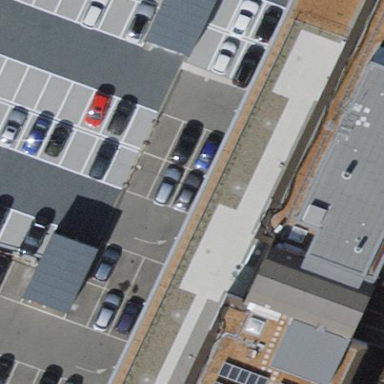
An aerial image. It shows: Close-up view of roof part of building.